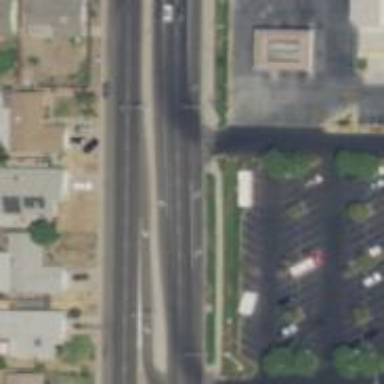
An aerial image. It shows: Asphalt road with secondary link designation.